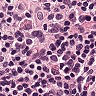
Metastatic tissue present: no